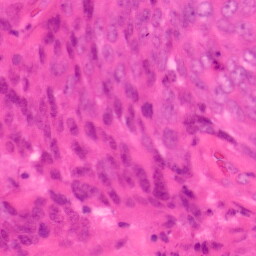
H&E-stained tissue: Colon